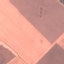
Land use / land cover: AnnualCrop